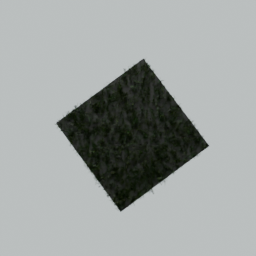
Label: nature